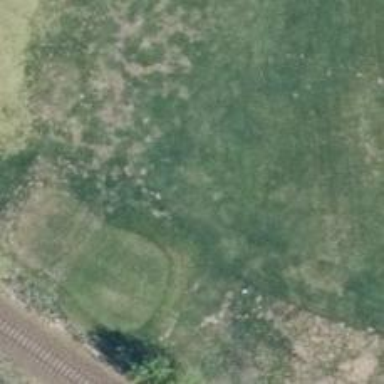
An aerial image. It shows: Golf tee.